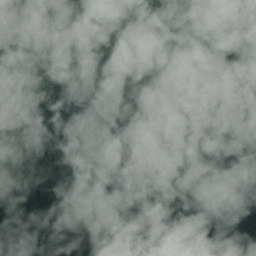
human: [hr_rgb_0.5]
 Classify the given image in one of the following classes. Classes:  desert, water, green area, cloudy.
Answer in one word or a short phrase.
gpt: cloudy